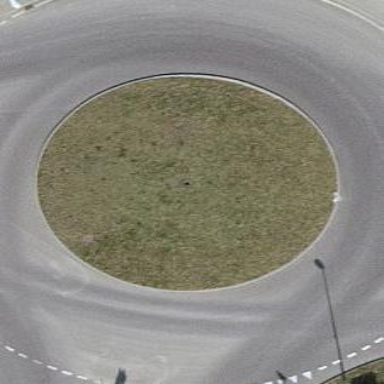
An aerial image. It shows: Unclassified road featuring roundabout.